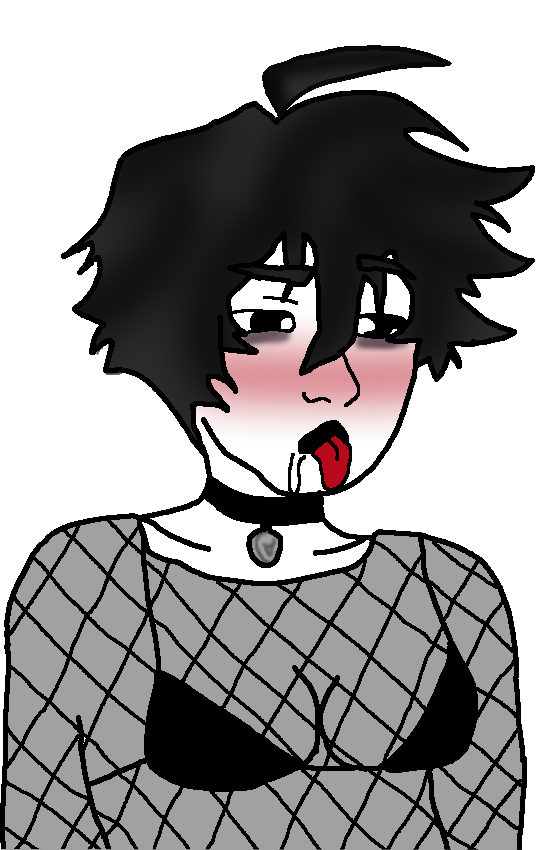
Label: 5_Twinkjak